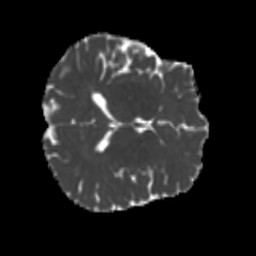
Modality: MD
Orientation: axial
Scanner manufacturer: siemens
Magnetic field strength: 3 T
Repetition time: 4 s
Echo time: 0.0594 s